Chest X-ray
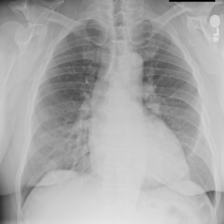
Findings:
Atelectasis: negative
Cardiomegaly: positive
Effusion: negative
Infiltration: negative
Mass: negative
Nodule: negative
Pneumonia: negative
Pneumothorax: negative
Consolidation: negative
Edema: negative
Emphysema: positive
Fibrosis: negative
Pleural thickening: negative
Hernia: negative